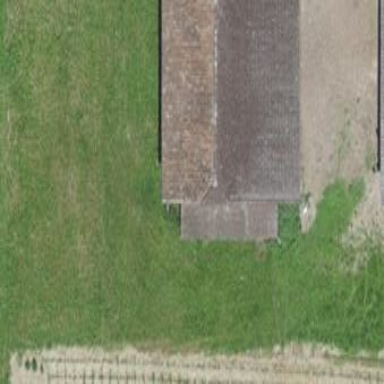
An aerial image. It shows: Barn.